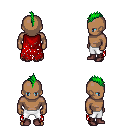
a pixel art fantasy rpg character, male body template, human, dark skin, red tattered cape, white pants, green mohawk hairstyle, maroon shoes, four views (front, back, left, right), 2x2 character sprite sheet, small pixel art, hard edges, no anti-aliasing